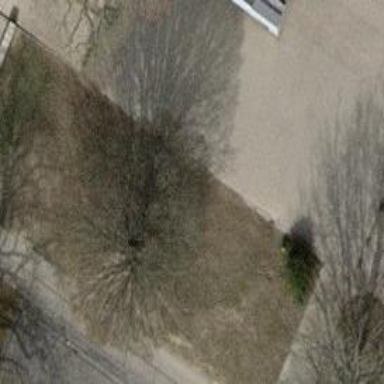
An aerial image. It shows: Evergreen needle-leaved tree.